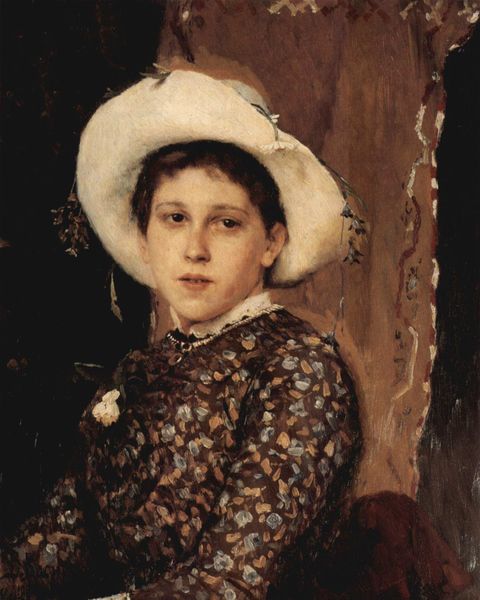
Titel: Porträt der Tatjana A. Mamontowa
Künstler: Wiktor Michajlowitsch Wassnezow
Standort: Moskva
Institution: Tretjakow-Galerie
Schlagwörter: baum, dunkel, schatten, weiß, mädchen, sitzen, blume, blumen, braun, brust, frankreich, frau, frisur, haar, hell, hintergrund, hut, kleid, mund, nase, ohr, renoir, schwarz, stuhl, blick, blüte, rot, beige, muster, jung, wand, arm, augen, blass, bluse, gesicht, kragen, bildnis, hals, portrait, porträt, vorhang, baumstamm, auge, haare, realismus, stoff, pflanzen, brosche, brustbild, england, lippen, ohren, hellbraun, monochrom, ausdruck, impressionismu, floral, junge, hutkrempe, krempe, gemustert, kurz, ohrmuschel, leibl, geblümt, brauntöne, krage, schuch, braune augen, streublümchen, blumenkleid, mun, gainsbourgh, gebläümt